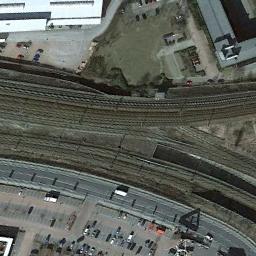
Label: railway